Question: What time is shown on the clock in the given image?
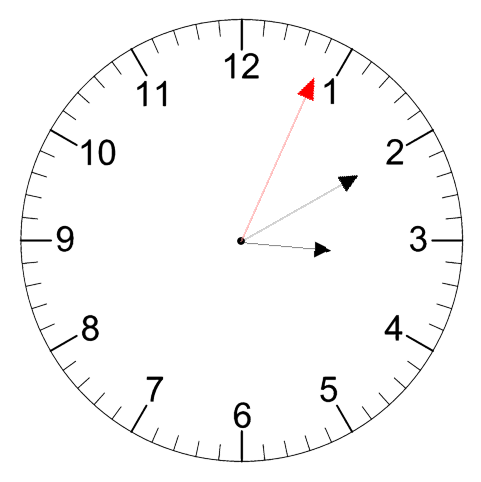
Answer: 03:10:04